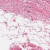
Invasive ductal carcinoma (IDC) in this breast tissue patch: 0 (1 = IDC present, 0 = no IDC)